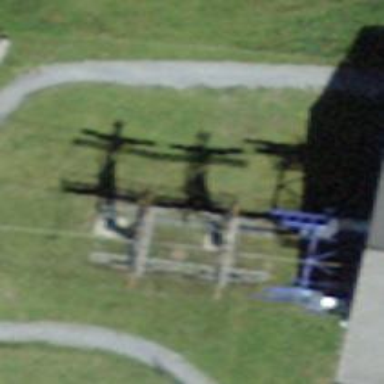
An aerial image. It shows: Pylon for aerialway.